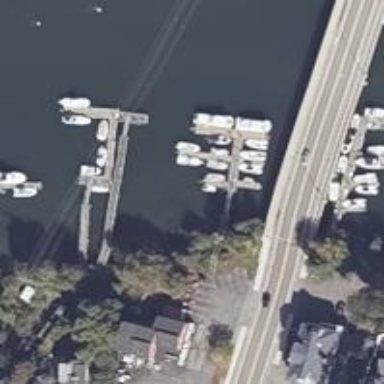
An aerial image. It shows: Man-made pier.